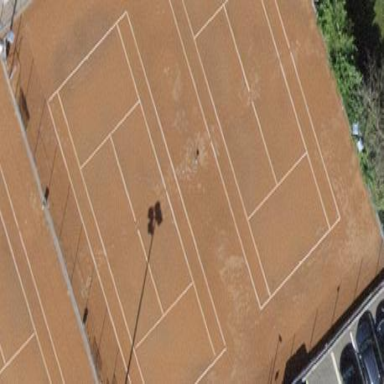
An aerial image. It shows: Tennis court on pitch designated for leisure land.